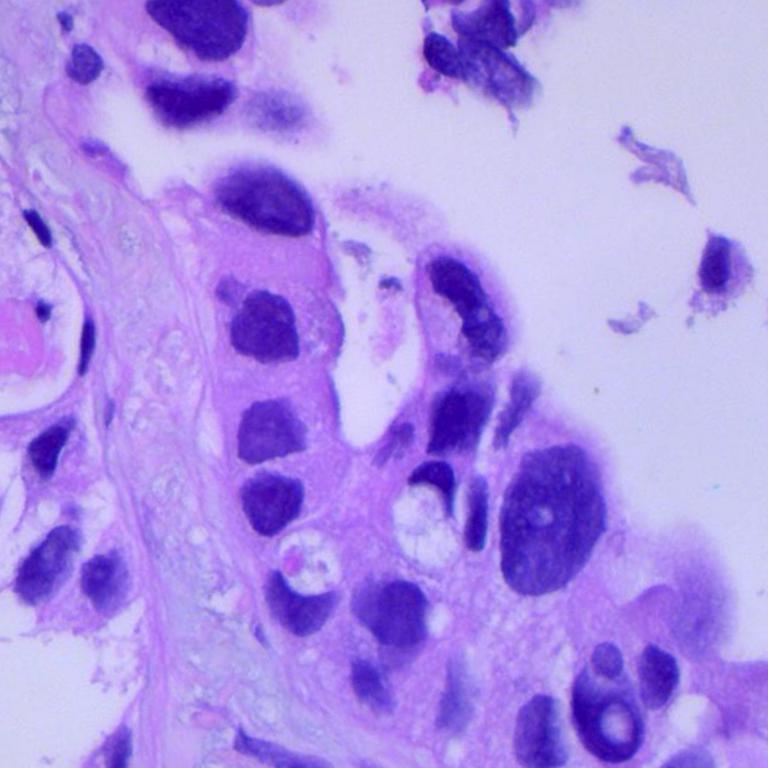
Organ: lung
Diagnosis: adenocarcinomas